五年级 · 度量几何学
(1) 求下面阴影部分的面积。

(2) 求下面图形的面积。

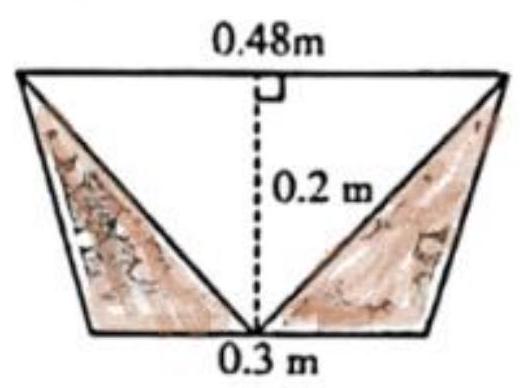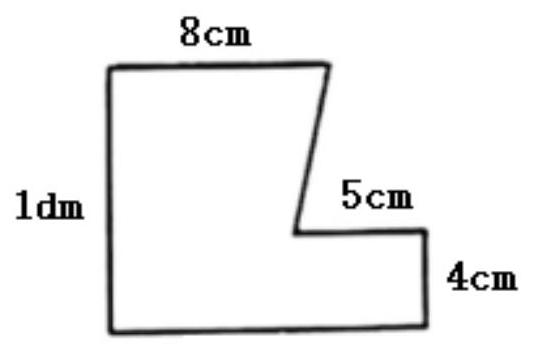
答案: (1) 解: $(0.3+0.48) 	imes 0.2 \div 2-0.48 	imes 0.2 \div 2$ $=0.78 	imes 0.2 \div 2-0.48 	imes 0.2 \div 2$$=0.078-0.048$$=0.03\left(\mathrm{~m}^{2}ight)$(2) 解: $1 \mathrm{dm}=10 \mathrm{~cm}, 1.2 \mathrm{dm}=12 \mathrm{~cm}$,$(12-5+8) 	imes(10-4) \div 2+12 	imes 4$$=15 	imes 6 \div 2+12 	imes 4$$=45+48$$=93\left(\mathrm{~cm}^{2}ight)$